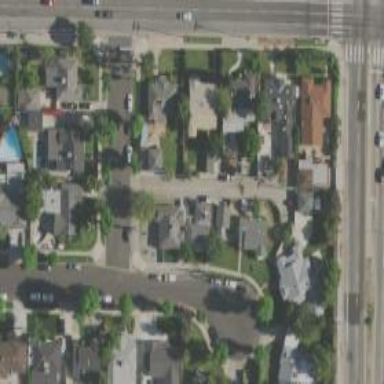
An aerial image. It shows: Alleyway designated as service road.